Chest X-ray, PA view. Patient: 75 years old, sex M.
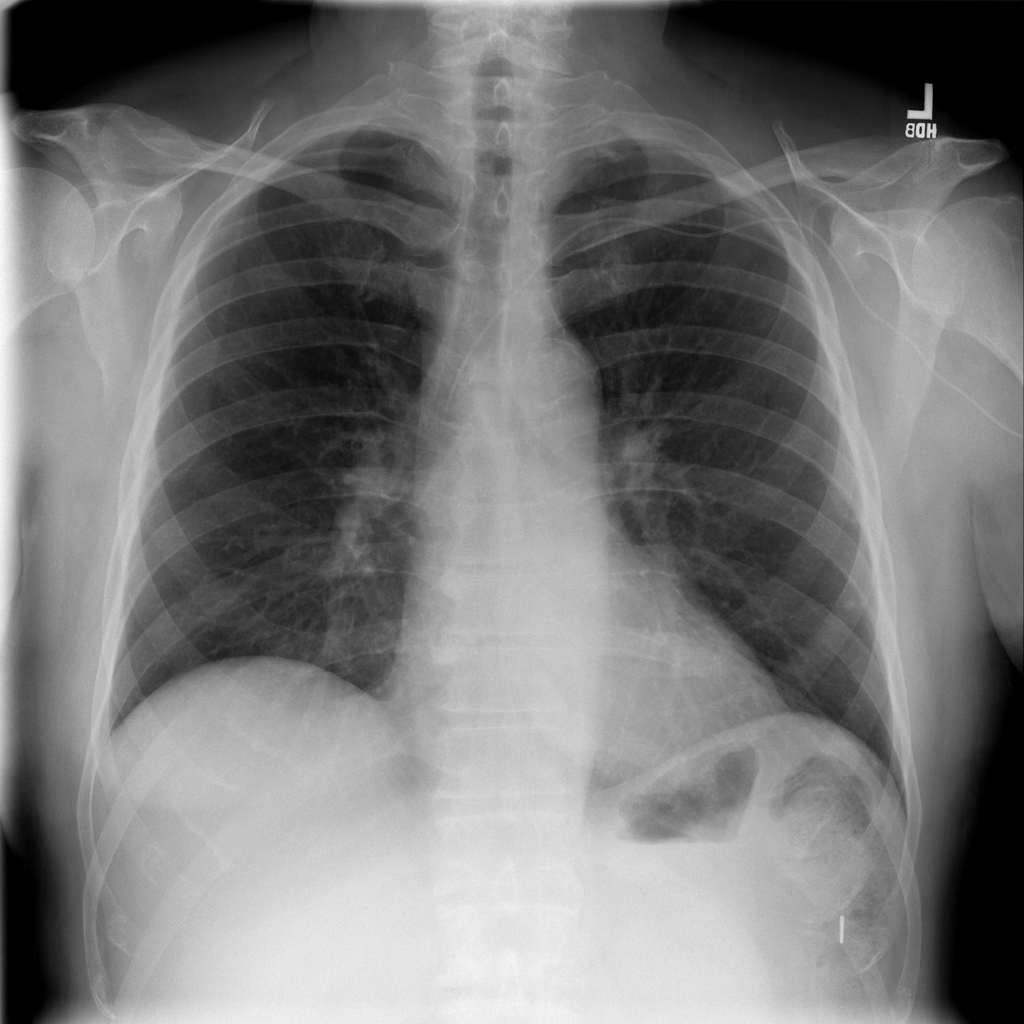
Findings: No Finding